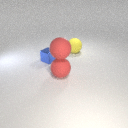
large yellow rubber sphere to the right of large red rubber sphere